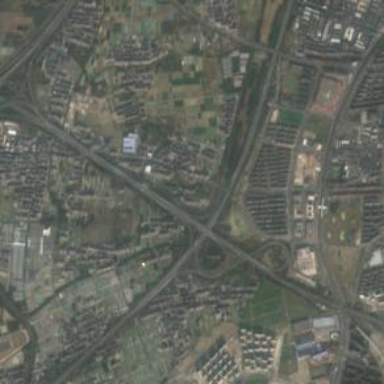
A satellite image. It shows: Motorway junction.